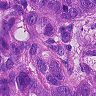
Metastatic tissue present: yes